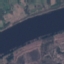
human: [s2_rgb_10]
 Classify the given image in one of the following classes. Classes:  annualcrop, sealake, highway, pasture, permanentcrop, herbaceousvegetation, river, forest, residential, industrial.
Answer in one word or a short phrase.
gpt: River